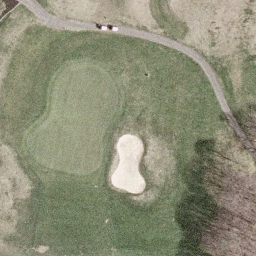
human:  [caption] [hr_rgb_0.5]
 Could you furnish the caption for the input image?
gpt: Some bunkers and trees with a trail goes through the turfs in the golf course .

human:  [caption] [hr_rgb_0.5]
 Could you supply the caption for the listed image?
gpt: A part of a golf course with some bunkers and trees while a trail goes through the turfs .

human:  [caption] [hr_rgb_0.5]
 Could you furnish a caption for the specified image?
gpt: A part of a golf coursea with a trail goes through the turfs and some bunkers and trees .

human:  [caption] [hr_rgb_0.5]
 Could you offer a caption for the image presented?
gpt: This is a part of a golf course with green turfs and some bunkers and trees .

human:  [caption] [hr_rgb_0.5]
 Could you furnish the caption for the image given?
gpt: Some green bunkers and trees with a trail goes through the turfs in the golf course .